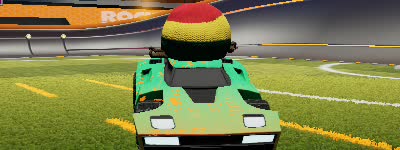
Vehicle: breakout